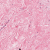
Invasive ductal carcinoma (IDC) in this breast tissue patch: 0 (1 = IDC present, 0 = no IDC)